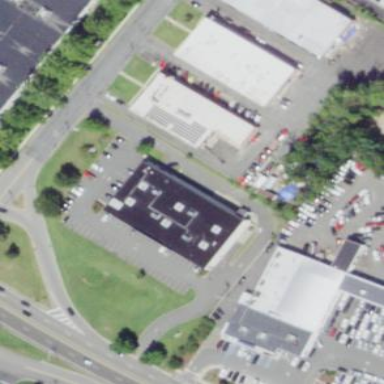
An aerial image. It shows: Building.